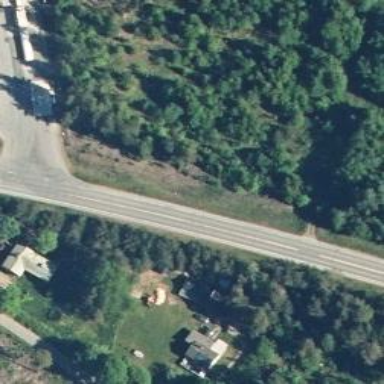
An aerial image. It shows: Asphalt road classified as trunk highway.